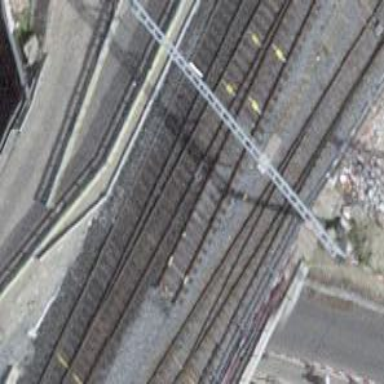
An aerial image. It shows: Railway track with contact line for electrification.